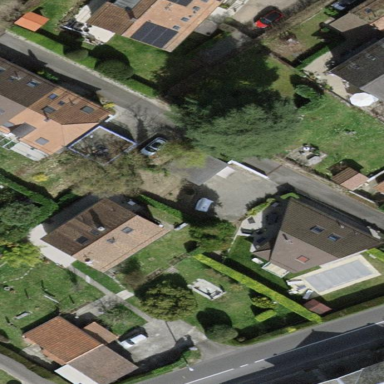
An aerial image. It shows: Garden enclosed by fence.